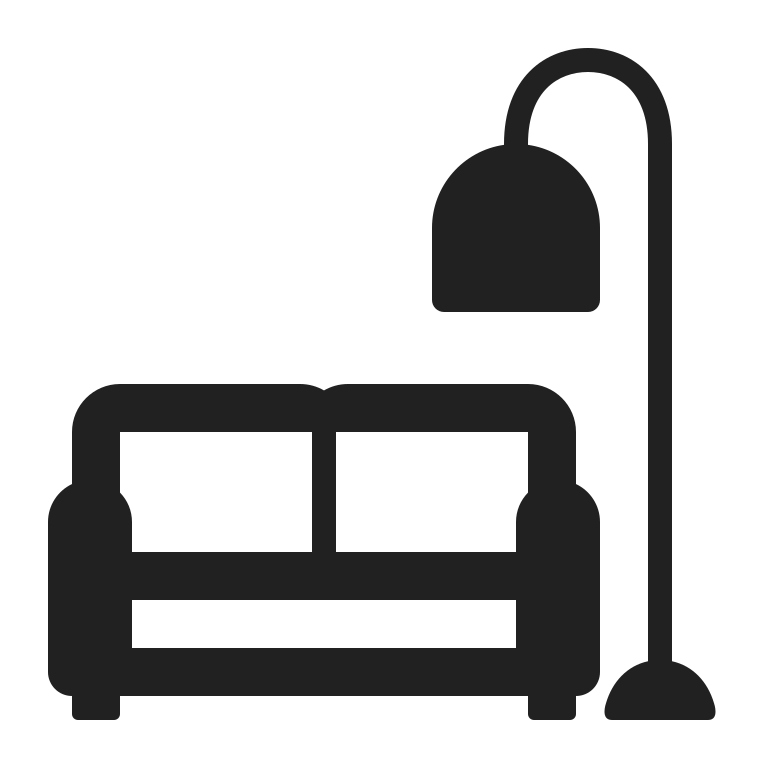
couch and lamp high contrast